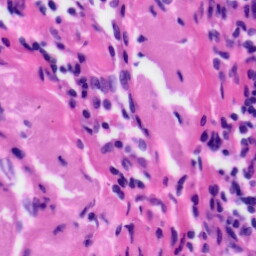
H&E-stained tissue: Tonsil